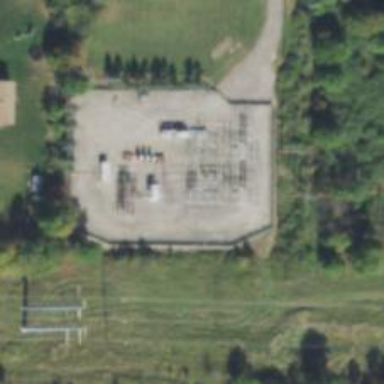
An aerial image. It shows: Switch used for power control.